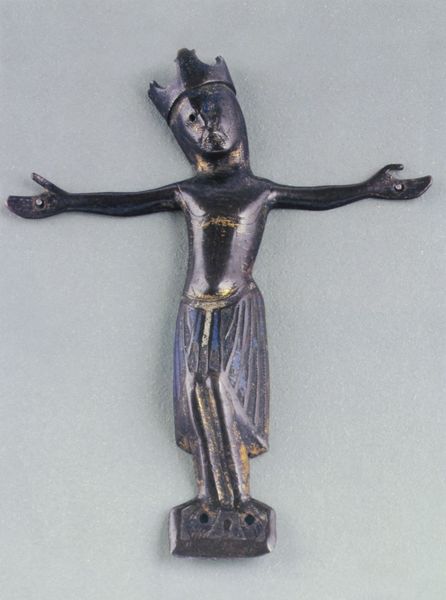
Titel: Romanisches Bronzekreuz mit Emailresten
Institution: Brixen, Diözesanmuseum
Schlagwörter: blau, kopf, mann, braun, daumen, nase, schwarz, tuch, rock, arme, augen, falten, gesicht, stein, hände, auge, figur, gold, frontal, krone, statue, relief, füße, könig, glanz, metall, bronze, faltenwurf, plastik, nagel, nägel, oberkörper, offen, kreuz, kupfer, bläulich, ausgebreitet, löcher, christus, jesus, jesus christus, kreuzigung, stigmata, wunden, wundmale, leiden, gekreuzigt, jesu, erlöser, guß, gekreuzigter, patina, messias, christ könig, gottessohn, sohn gottes, christkind, angenagelt, gekrönt, leidensträger, heilland, erretter, jesus von nazaret